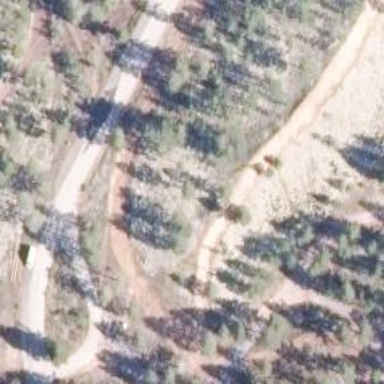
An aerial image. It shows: Advanced nordic footway for classic and skating groomed trails.